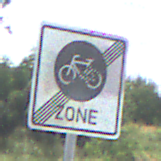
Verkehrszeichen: EndeFahrradzone
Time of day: Midday
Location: Outdoor (Nature)
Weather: PartlyCloudy
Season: NotSpecified
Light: Natural